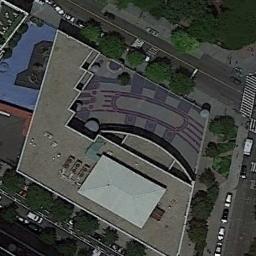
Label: commercial_area